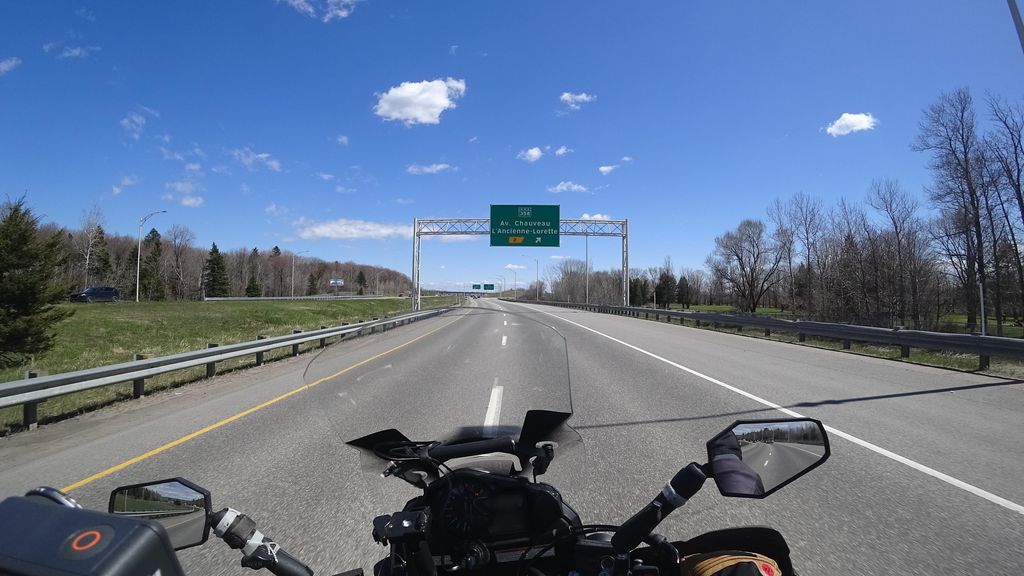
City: quebec_city